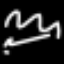
Label: squiggle